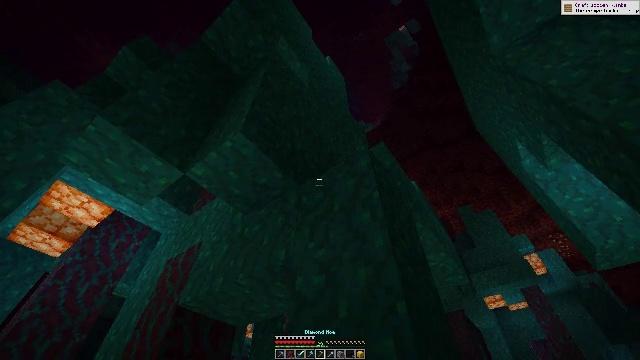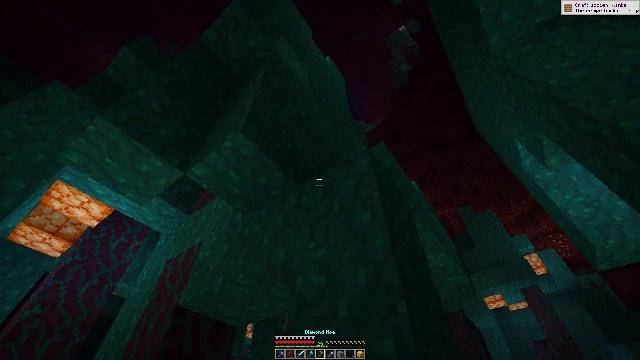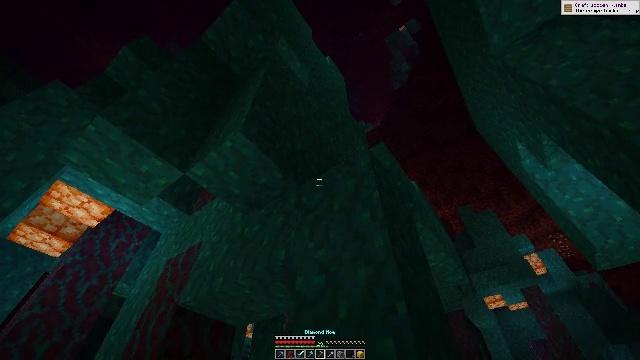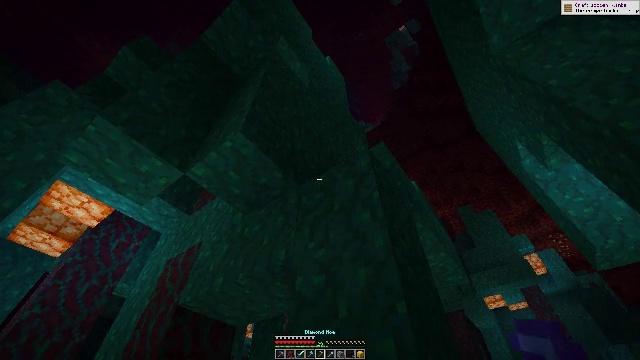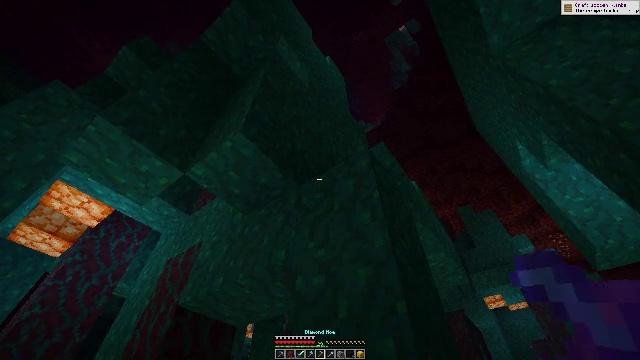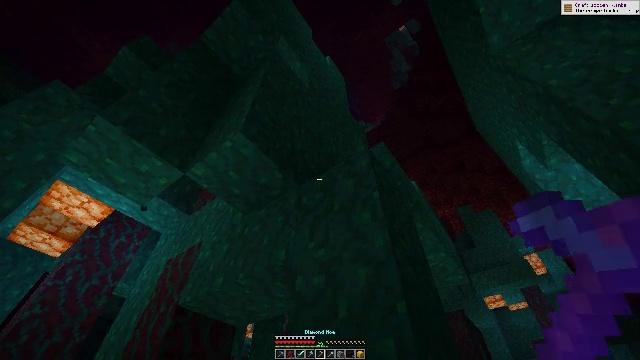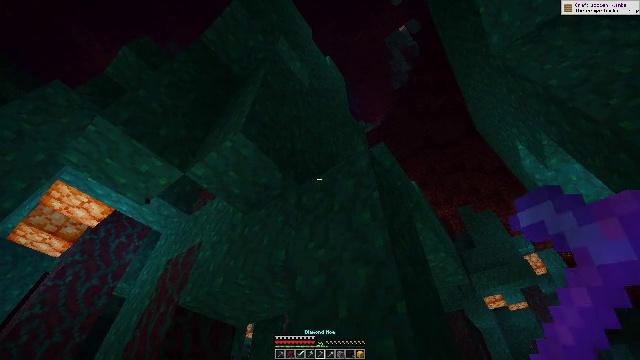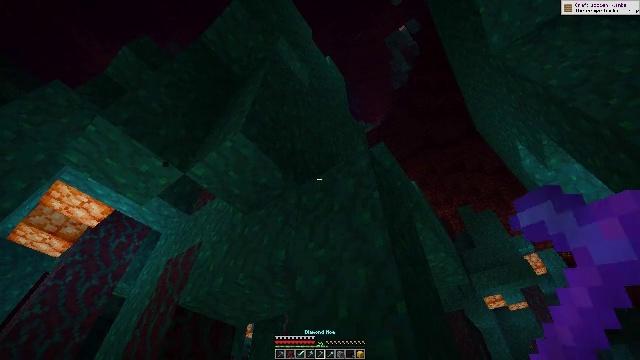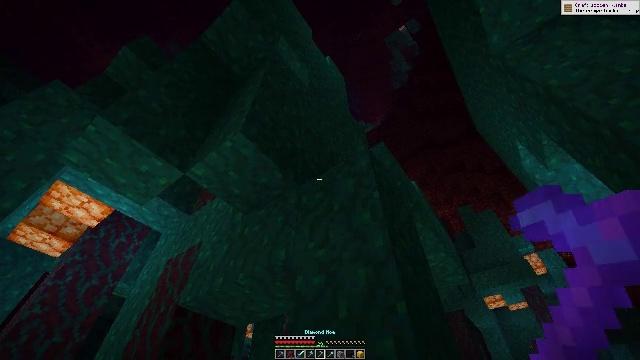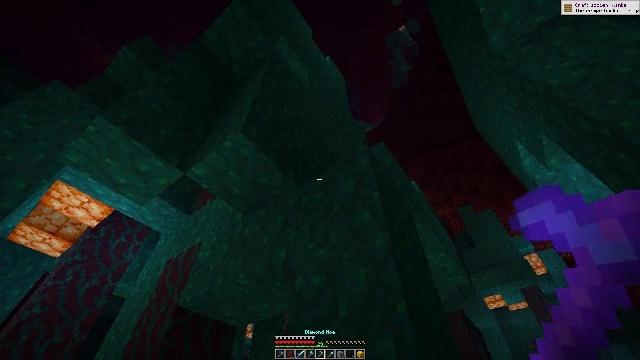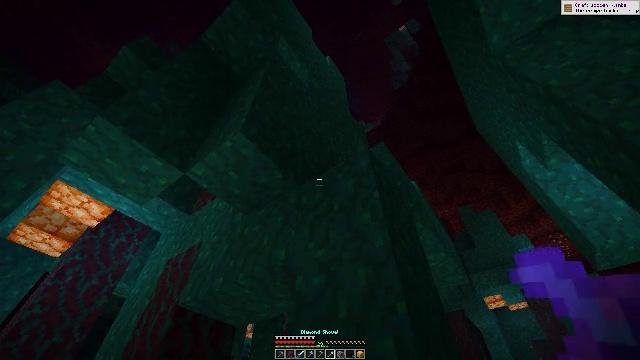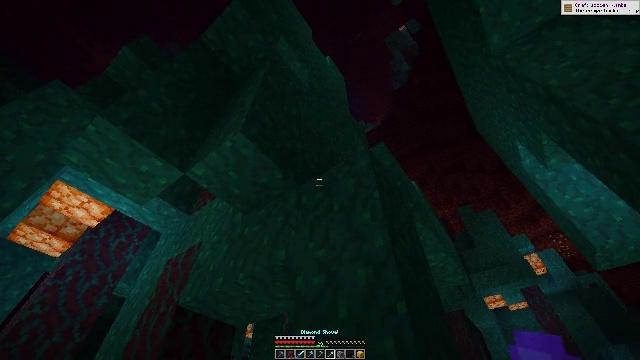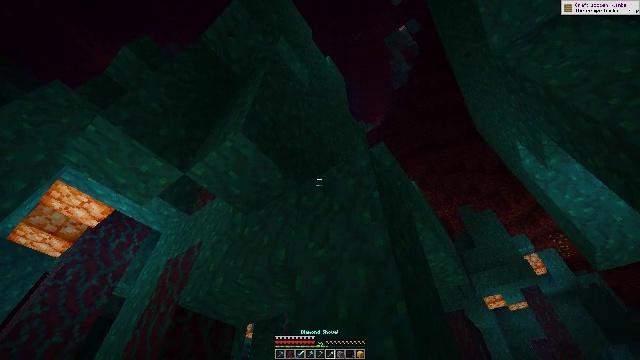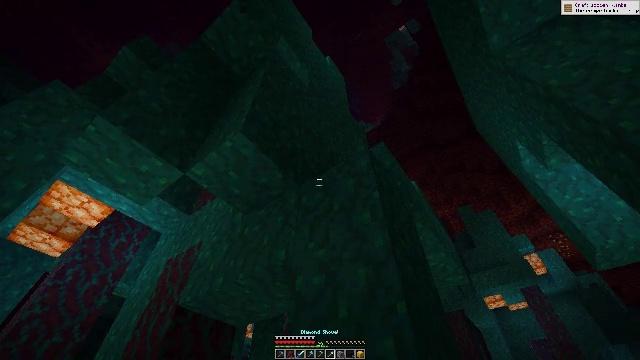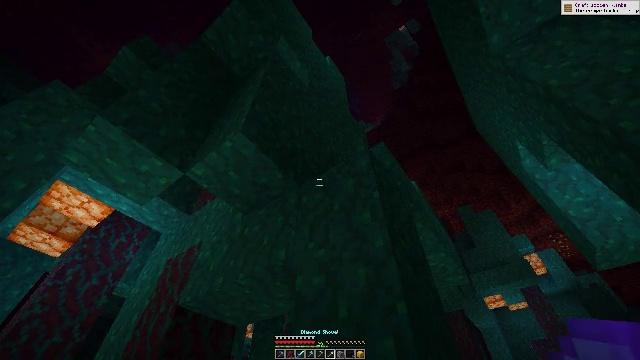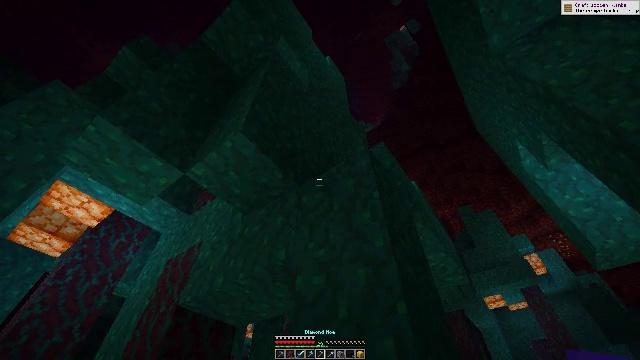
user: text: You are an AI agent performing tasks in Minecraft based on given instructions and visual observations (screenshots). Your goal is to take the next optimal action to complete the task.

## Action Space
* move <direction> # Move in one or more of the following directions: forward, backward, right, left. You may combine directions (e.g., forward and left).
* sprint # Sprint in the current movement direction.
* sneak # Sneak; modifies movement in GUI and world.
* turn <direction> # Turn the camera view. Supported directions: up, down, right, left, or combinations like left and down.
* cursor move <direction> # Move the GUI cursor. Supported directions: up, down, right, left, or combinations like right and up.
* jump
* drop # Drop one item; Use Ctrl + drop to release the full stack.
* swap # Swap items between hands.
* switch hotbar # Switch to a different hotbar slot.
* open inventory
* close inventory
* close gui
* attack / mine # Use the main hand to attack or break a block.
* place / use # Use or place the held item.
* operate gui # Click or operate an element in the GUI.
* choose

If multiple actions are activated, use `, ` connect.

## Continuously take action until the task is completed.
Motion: motion action
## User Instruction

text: Harvest the warped wart block in the Nether.
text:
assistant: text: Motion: no_op
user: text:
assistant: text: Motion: no_op
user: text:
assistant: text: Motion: no_op
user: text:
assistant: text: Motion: no_op
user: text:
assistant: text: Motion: no_op
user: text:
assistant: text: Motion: no_op
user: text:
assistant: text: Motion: no_op
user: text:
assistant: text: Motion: no_op
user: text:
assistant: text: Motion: no_op
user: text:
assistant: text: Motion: no_op
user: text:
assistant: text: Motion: no_op
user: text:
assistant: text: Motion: no_op
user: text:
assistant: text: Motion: no_op
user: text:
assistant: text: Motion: no_op
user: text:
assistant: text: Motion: no_op
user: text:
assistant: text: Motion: no_op
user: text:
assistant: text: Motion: no_op
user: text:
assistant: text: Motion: no_op
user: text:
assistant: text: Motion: turn right and down
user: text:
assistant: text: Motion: turn right and down
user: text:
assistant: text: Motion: turn right and down, attack / mine
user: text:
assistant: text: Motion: attack / mine
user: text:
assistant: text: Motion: attack / mine
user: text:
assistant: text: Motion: attack / mine
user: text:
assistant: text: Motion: attack / mine
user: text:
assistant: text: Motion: attack / mine
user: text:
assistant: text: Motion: attack / mine
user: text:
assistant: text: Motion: attack / mine
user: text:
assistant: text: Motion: attack / mine
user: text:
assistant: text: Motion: turn down, attack / mine